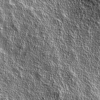
Label: not_dusty